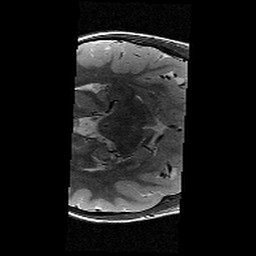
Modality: T2w
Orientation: axial
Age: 10
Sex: male
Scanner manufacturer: siemens
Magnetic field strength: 3 T
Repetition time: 9.23 s
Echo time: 0.067 s